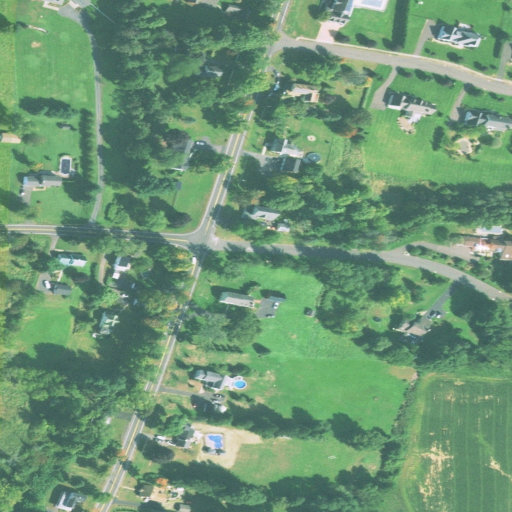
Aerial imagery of mountain in Connecticut named Tinker Hill containing low intensity development, open development, pasture, medium intensity development, cultivated crops, mixed forest, deciduous forest, grassland, evergreen forest, and high intensity development